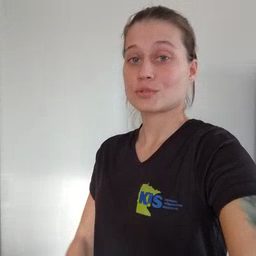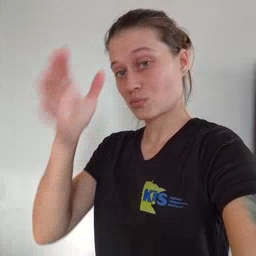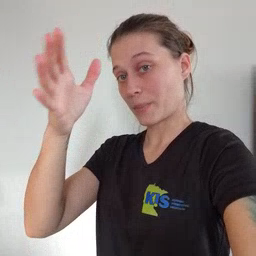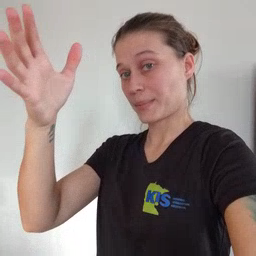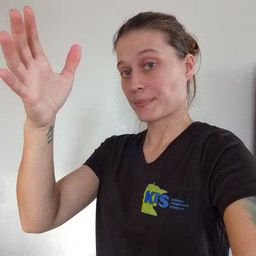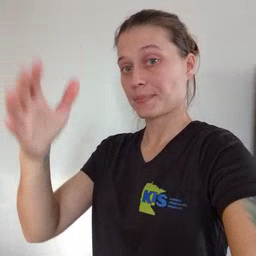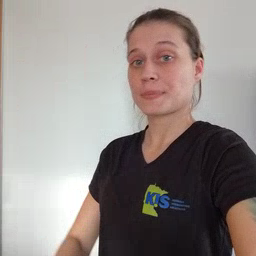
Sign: grandpa